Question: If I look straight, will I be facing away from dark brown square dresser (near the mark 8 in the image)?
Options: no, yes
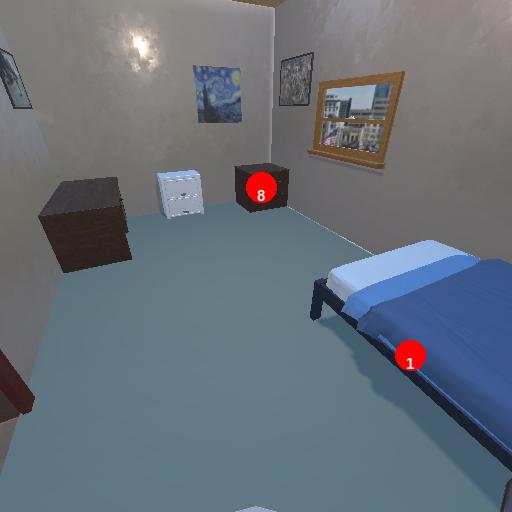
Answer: no